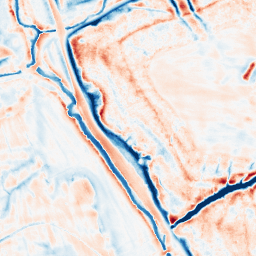
Category: edge_preserving
Decomposition family: bilateral
Decomposition parameters: d: 21
sigma_color: 75
sigma_space: 25
Upsampling method: edge_directed
Upsampling parameters: scale: 2
Upsampling scale: 2